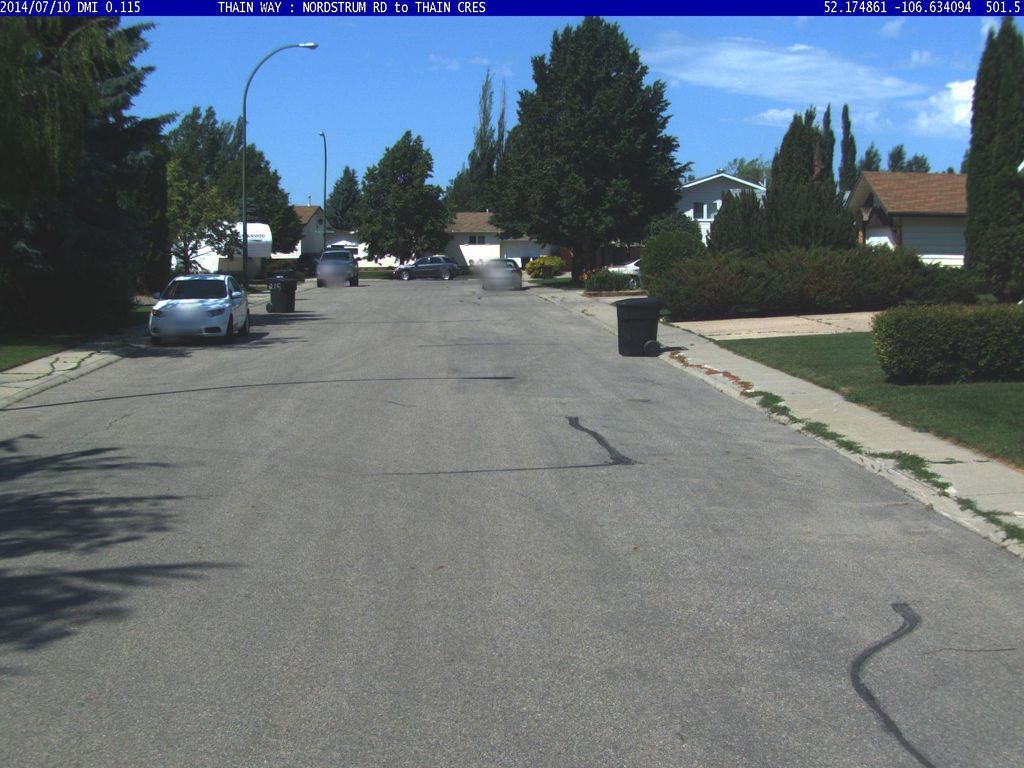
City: saskatoon